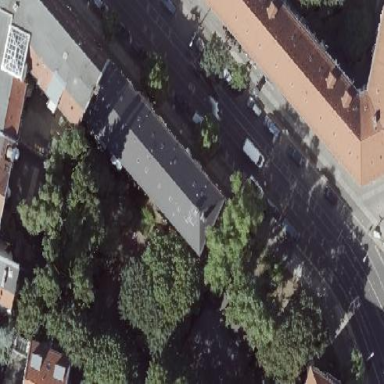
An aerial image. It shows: Residential building with distinctive double saltbox roof shape.